Question: How can I create the rotating buttons(Please check screenshot) ? I want to rotate all the buttons in the clock wise direction. If I select any one of the button, it will do some actions. How can I handle this kind of designs ? Please give any sample source code like this (or) give some suggestions about this task.
Thanks in advance.

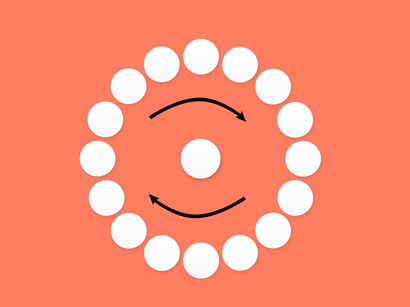
Answer: First you call the timer in viewdidload:
'''
NSTimer *timer1 = [NSTimer scheduledTimerWithTimeInterval:0.02f
target: self
selector: @selector(rotatethecircle)
userInfo: nil repeats: YES];
[timer1 fire];
'''
Then the timer method, to use the CGAffineTransform:
'''
-(void)rotatethecircle{
CGAffineTransform cgaRotate = CGAffineTransformMakeRotation(-angle*PHI);
CGAffineTransform buttonRotate = CGAffineTransformMakeRotation(angle*PHI);
viewRotate.transform = cgaRotate;
buttonCircleFirst.transform = buttonRotate;
buttonCircleSecond.transform = buttonRotate;
angle=angle+4;
}
'''